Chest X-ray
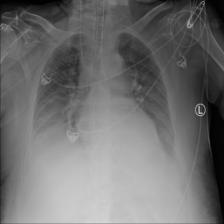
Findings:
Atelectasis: negative
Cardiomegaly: negative
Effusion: negative
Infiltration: negative
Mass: negative
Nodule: negative
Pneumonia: negative
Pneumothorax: negative
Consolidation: positive
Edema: negative
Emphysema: negative
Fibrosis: negative
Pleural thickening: negative
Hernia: negative